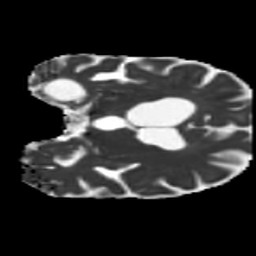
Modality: MD
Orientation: coronal
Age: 75
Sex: male
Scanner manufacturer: siemens
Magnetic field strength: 3 T
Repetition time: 5.25 s
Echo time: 0.08 s